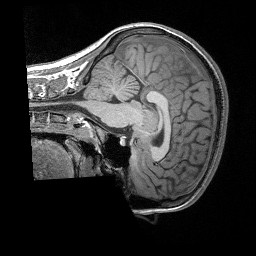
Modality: T1w
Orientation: sagittal
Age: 20
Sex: female
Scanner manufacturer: siemens
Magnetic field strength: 3 T
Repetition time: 1.9 s
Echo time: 0.00252 s